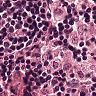
Metastatic tissue present: no